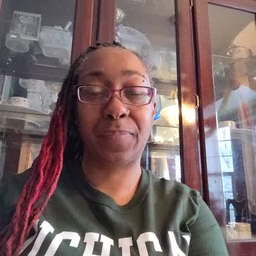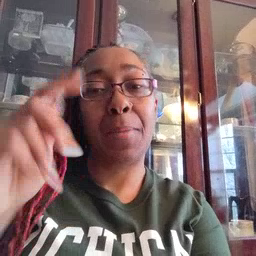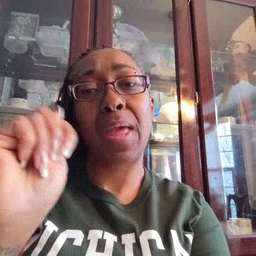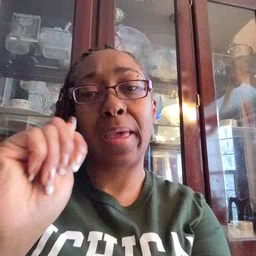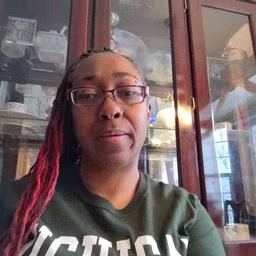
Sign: potty